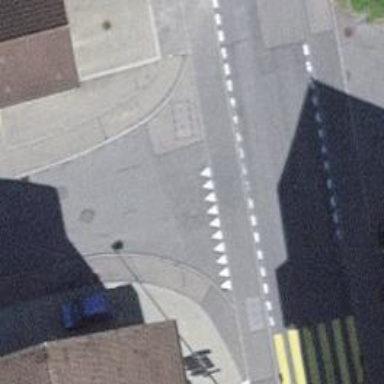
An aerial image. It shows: Road with "give way" sign.